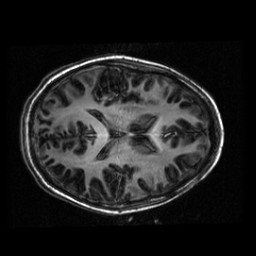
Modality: T1w
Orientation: axial
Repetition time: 0.008948 s
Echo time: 0.001784 s